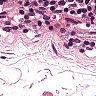
Metastatic tissue present: yes